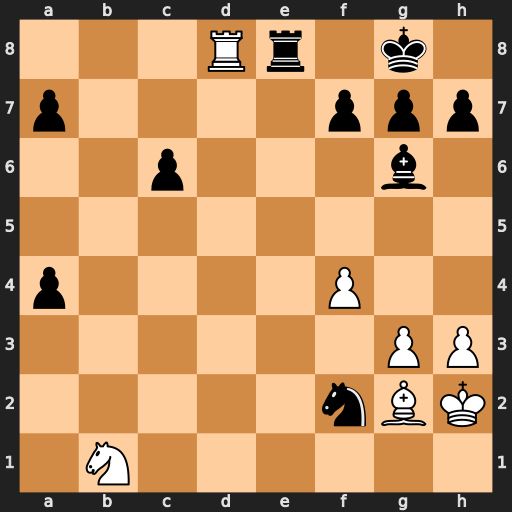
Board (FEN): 3Rr1k1/p4ppp/2p3b1/8/p4P2/6PP/5nBK/1N6
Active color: w
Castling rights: -
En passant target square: -
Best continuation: Rxe8#